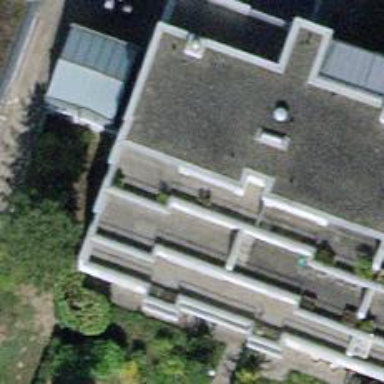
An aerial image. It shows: Grey flat-roofed apartment building.